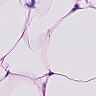
Metastatic tissue present: no